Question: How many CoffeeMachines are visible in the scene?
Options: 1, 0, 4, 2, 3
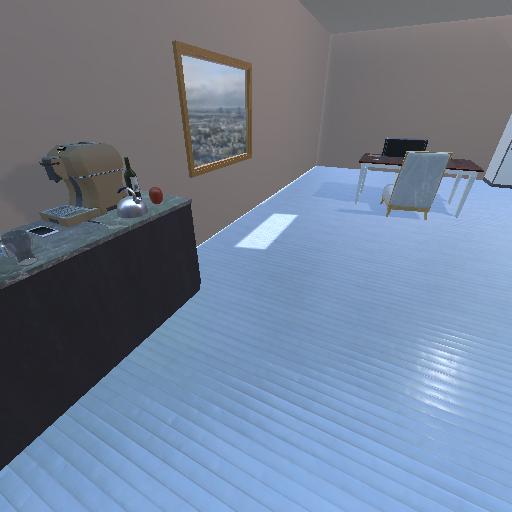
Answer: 1